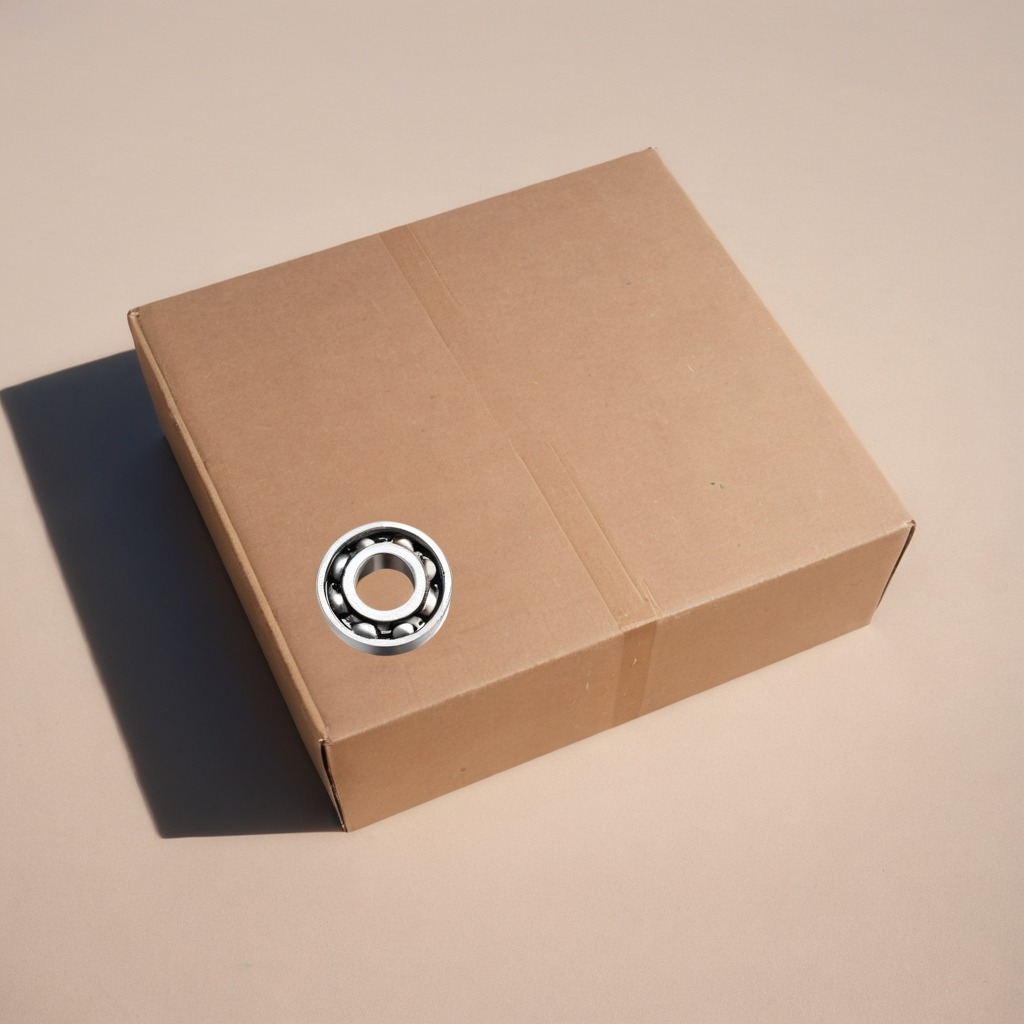
A metal ball bearing is lying on the cardboard box surface in an outdoor workshop during daytime bright natural light soft shadows slightly creased but